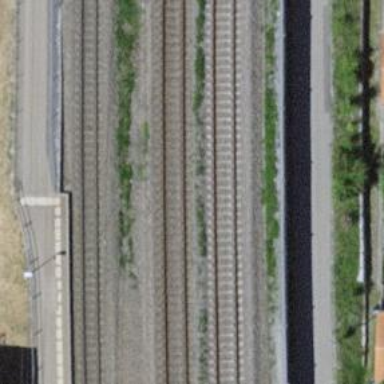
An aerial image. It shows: Railway with electrified contact lines.